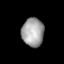
Tissue: lung
Cell type: B cells
Senescence score: 0.155
Nuclear area (px): 617
Mean DAPI intensity: 161.874